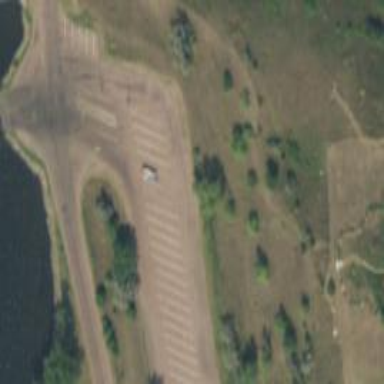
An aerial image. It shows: Parking area.